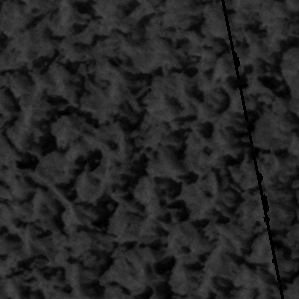
Label: frost